Question: Is it possible to copy a selected listview cell? I know it's possible to do that in a datagridview but I'm not sure if we can in a listview... For Example:

'''
Dim s As String = ""
For Each lsvrow As ListViewItem In lwBills.SelectedItems
s &= lsvrow.Text & ControlChars.NewLine
Next
Clipboard.SetDataObject(s)
'''
This will copy the row's text ( in this example). The subitems include and but my current example will not copy the subitems. I'm not looking to copy the whole row though, only the part where I have right clicked (in this case )
Can a Listview do that?
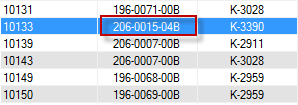
Answer: This can be achieved using a combination of the 'MouseClick' event and the 'HitTest' method of the 'ListView'.
Handle the 'MouseClick' event, and then during the event handler use the 'HitTest' method to see which 'SubItem' is under the mouse pointer, as follows:
'''
Private Sub lwBills_Click(sender As System.Object, e As MouseEventArgs) Handles lwBills.MouseClick
Dim Info As ListViewHitTestInfo
Dim s As String
Info = lwBills.HitTest(e.Location)
s = Info.SubItem.Text
Clipboard.SetDataObject(s)
End Sub
'''
I am assuming that 'lwBills' is the name of your ListView in the above example.